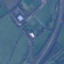
Land use / land cover class: Highway